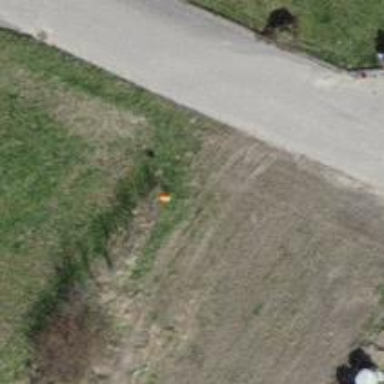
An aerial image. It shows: Aerial marker.